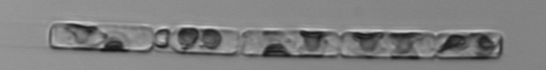
Label: Guinardia_delicatula_TAG_internal_parasite